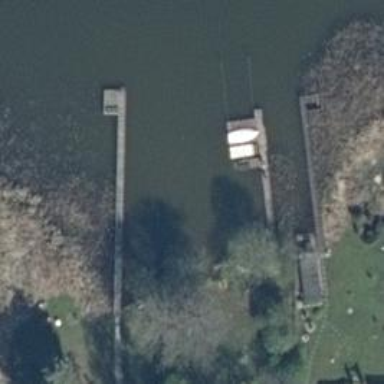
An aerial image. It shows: Man-made pier.